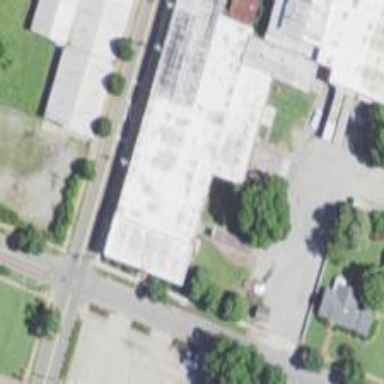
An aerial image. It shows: Manufacturing building.